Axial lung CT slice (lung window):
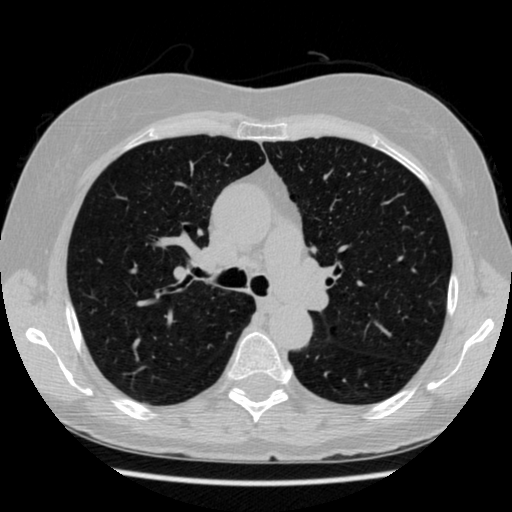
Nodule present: no